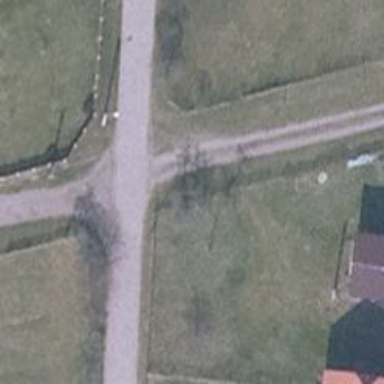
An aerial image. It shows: Residential road.